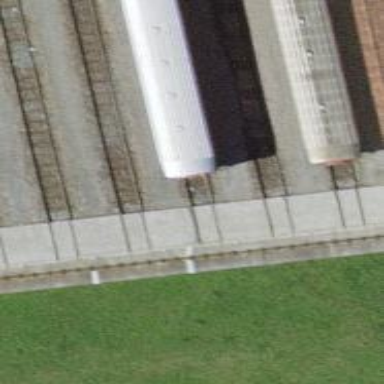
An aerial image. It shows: Crossing for the railway.